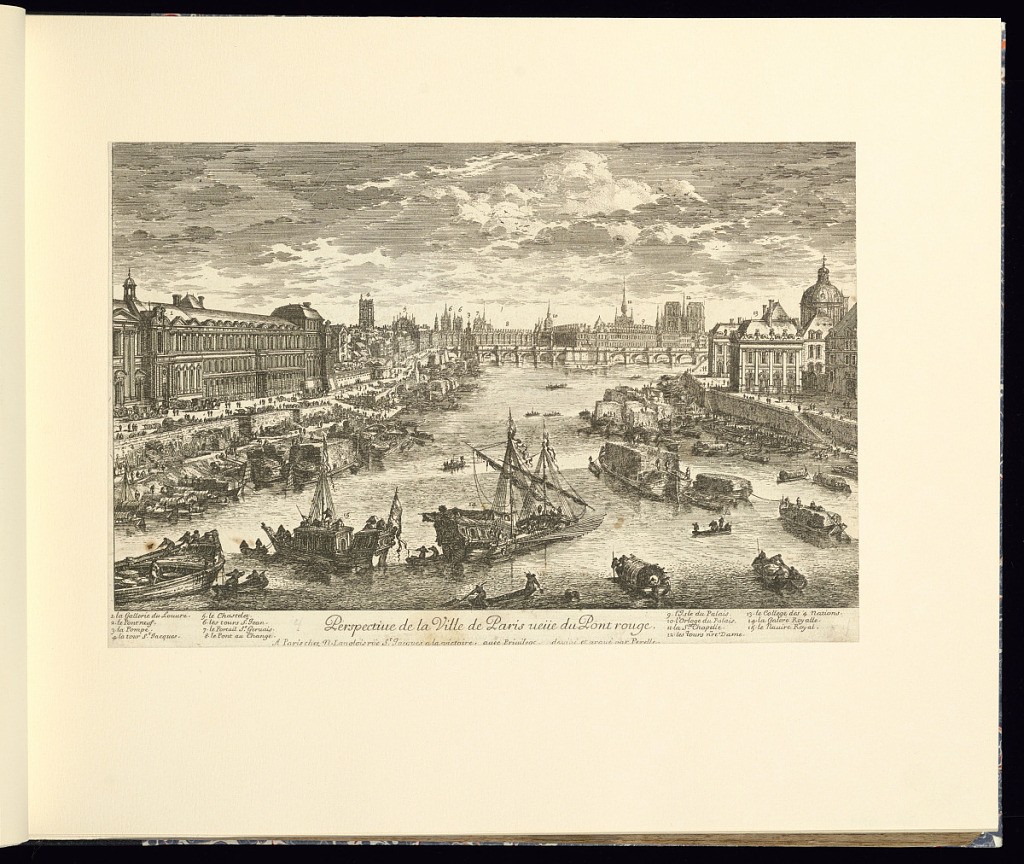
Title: Perspective de la Ville de Paris veüe du Pont rouge
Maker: Adam Perelle, French, 1638 – 1695
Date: late 17th century
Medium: Etching on laid paper
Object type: Print
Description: View of city from the perspective of the Red Bridge with boats, and figures in the foreground, buildings lining the river. Bridges, and buildings in the background, including Notre Dame Cathedral. Buildings are numbered with an explanatory legend below. The plate is titled and signed.